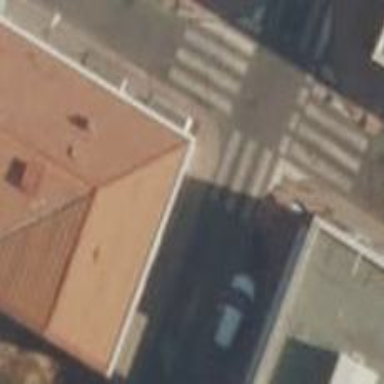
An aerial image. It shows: Uncontrolled zebra crossing on the road.